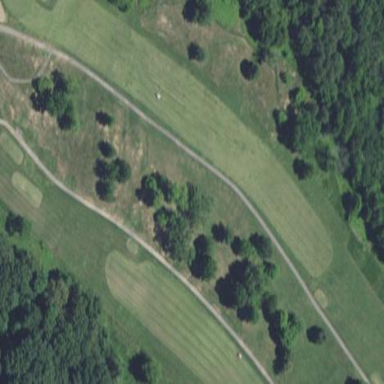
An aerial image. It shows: Rough area in golf course.